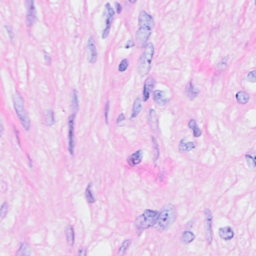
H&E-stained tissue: Breast